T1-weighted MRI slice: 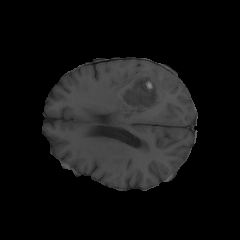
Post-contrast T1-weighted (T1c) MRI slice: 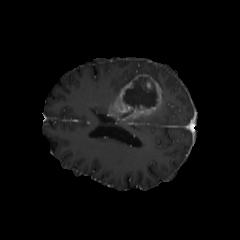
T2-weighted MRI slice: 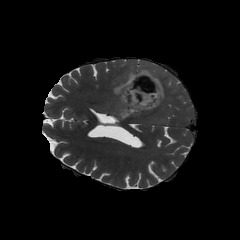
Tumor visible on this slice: yes